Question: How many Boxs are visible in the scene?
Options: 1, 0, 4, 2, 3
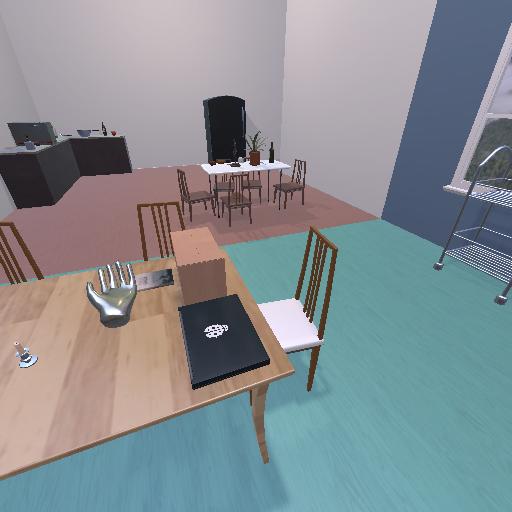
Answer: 1